Question: I want to draw a svg shape with a linear gradient which is just as the gradient painted for the background. So in the example image below it should look like I paint only the blue ellipse stroke. The reason I cannot just paint the blue stroke is that the ellipse is moving in my concrete application above other objects and within the blue stroke there should not be any object but it should look like the background... With the regular definition the gradient for the ellipse is calculated according to the shape of the ellipse and by that differs from the gradient of the background ... thanks
'''
<svg height="400" width="800" >
<defs>
<linearGradient id="grad1" x1="0%" y1="0%" x2="100%" y2="0%">
<stop offset="0%" style="stop-color:rgb(255,255,0);stop-opacity:1" />
<stop offset="100%" style="stop-color:rgb(255,0,0);stop-opacity:1" />
</linearGradient>
</defs>
<rect x="0" y="0" width="800" height="400" fill="url(#grad1)"/>
<ellipse cx="200" cy="100" rx="85" ry="55" stroke-width = "10" stroke="blue" fill="url(#grad1)" />
<ellipse cx="400" cy="300" rx="85" ry="55" stroke-width = "10" stroke="blue" fill="url(#grad1)" />
</svg>
'''

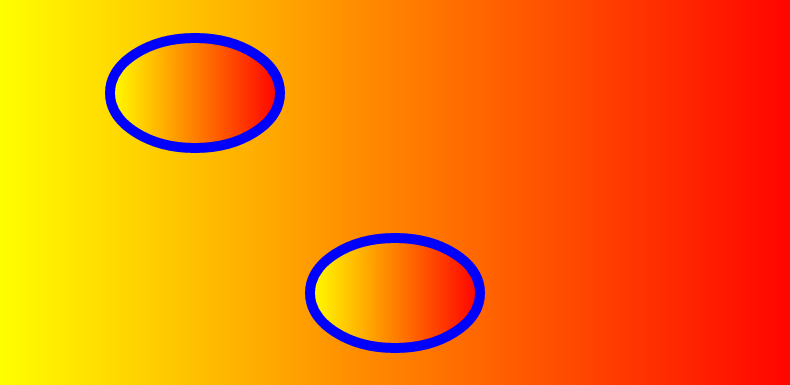
Answer: One possibility is to use userSpace units for your gradients like so:
'''
<svg height="400px" width="800px" viewBox="0 0 800 400" >
<defs>
<linearGradient id="grad1" x1="0" y1="0" x2="800" y2="400" gradientUnits="userSpaceOnUse">
<stop offset="0" style="stop-color:rgb(255,255,0);stop-opacity:1" />
<stop offset="800" style="stop-color:rgb(255,0,0);stop-opacity:1" />
</linearGradient>
</defs>
<rect x="0" y="0" width="800" height="400" fill="url(#grad1)"/>
<ellipse cx="200" cy="100" rx="85" ry="55" stroke-width = "10" stroke="blue" fill="url(#grad1)" />
<ellipse cx="400" cy="300" rx="85" ry="55" stroke-width = "10" stroke="blue" fill="url(#grad1)" />
</svg>
'''